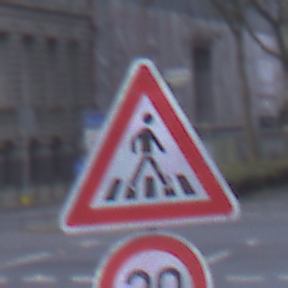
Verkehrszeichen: FussgaengerueberwegLinks
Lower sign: Geschwindigkeit20
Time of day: SunriseSunset
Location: Outdoor (Urban)
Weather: PartlyCloudy
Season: NotSpecified
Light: Natural